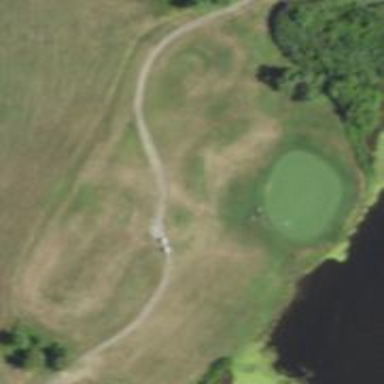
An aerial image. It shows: Grassy area designated as golf fairway.